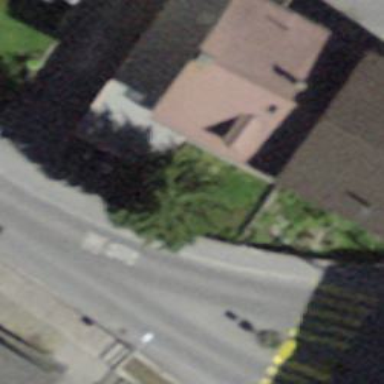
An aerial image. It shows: Building with tile roof.